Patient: sex M, age 61
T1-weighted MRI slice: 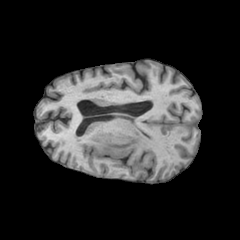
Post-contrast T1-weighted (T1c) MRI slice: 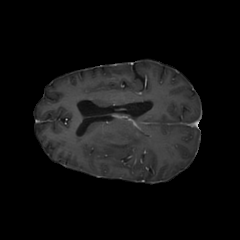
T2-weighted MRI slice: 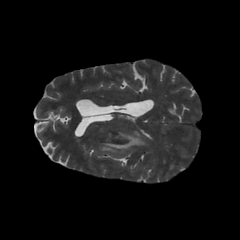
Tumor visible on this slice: yes
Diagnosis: Glioblastoma, IDH-wildtype
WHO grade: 4